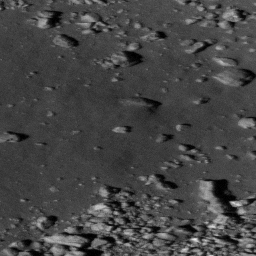
Pit: Copernicus LB4
Host crater: Copernicus
Host type: impact_melt
Lunar coordinates: latitude 10.204, longitude 339.999